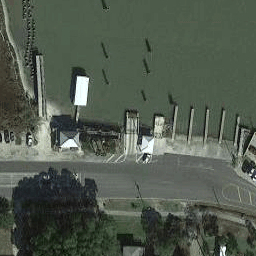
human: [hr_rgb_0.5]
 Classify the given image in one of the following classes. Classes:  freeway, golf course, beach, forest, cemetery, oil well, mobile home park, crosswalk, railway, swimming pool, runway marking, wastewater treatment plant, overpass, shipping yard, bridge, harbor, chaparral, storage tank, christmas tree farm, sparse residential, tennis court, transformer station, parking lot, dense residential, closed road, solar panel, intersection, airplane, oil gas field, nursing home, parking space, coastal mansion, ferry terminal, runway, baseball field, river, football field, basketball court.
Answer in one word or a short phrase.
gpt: ferry terminal